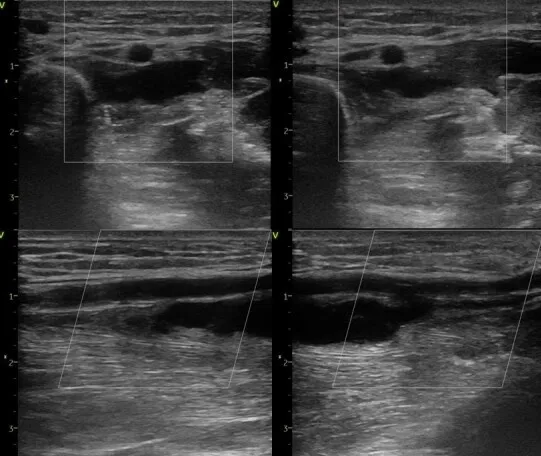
Doppler ultrasound confirmation of successful thrombotic pseudoaneurysm occlusion at forty-day follow-up.
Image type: radiology (ultrasound)